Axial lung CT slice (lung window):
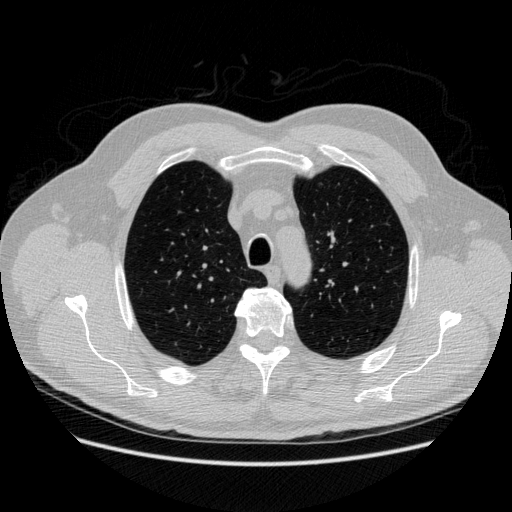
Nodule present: no